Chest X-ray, AP view. Patient: 25 years old, sex M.
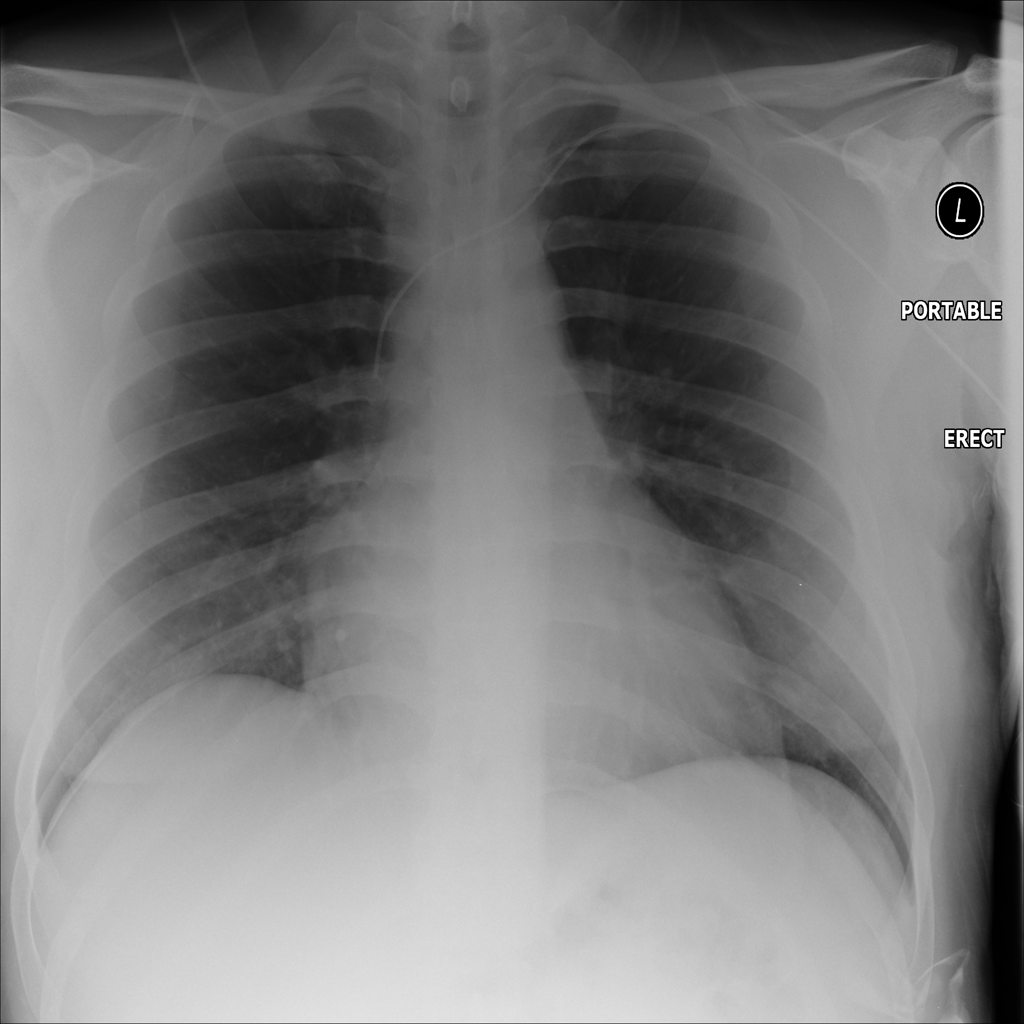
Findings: No Finding